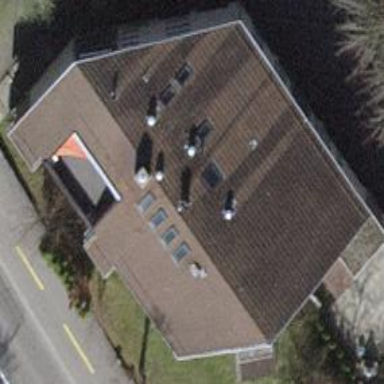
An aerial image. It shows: Gabled roof made of roof tiles on apartment building.